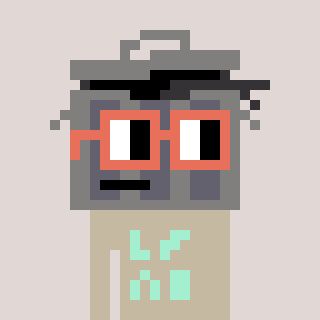
a pixel art character with square orange glasses, a trashcan-shaped head and a bege-colored body on a warm background